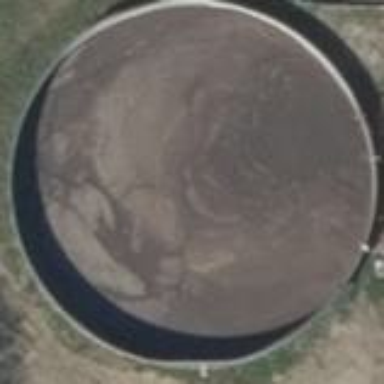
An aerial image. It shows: Storage tank building.